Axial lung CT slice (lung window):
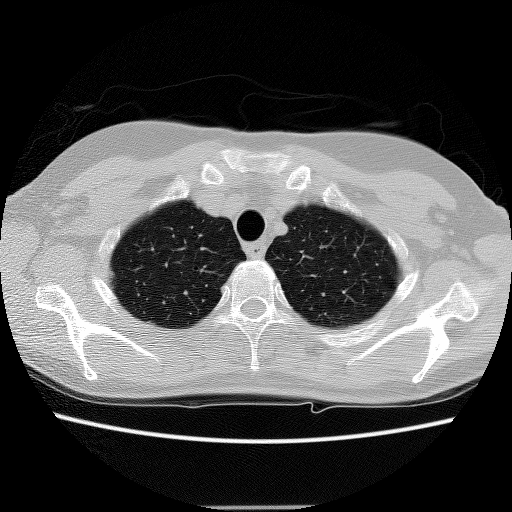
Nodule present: no